Question: I have this function
'''
// add history paths and save data
function AddPath( strTag, strUserName, arrayLatLngPoints, pathColour) {
for (var i = 0; i < arrayLatLngPoints.length; i++)
{
var point = arrayLatLngPoints[i];
var date = new Date( parseInt( point.timestamp));
addMarkers(point.timestamp, point.lat, point.lng, point.timestamp, strUserName, pathColour, date.toString());
date = null;
}
}
'''
as well as adding the markers with addMarkers() i want to store the lat, long and timestamp in an object.
I was thinking the best way to store would be like this
'''
{ strUserName : { timestamp : point.timestamp , LatLng : point.LatLng }, strUserName : { timestamp : point.timestamp , LatLng : point.LatLng } }
'''
or
'''
{ strUserName : { timestamp : point.timestamp , LatLng : { lat : point.lat, lng : point.lng } }, ..
'''
How can i create this object?
Thanks for the replies.
I have tried the following..
'''
// add history paths and save data
function AddPath( strTag, strUserName, arrayLatLngPoints, pathColour) {
for (var i = 0; i < arrayLatLngPoints.length; i++)
{
var point = arrayLatLngPoints[i];
var pos = new google.maps.LatLng(point.lat, point.lng);
var history = {
strUserName : {
timestamp : point.timestamp ,
LatLng : pos
}
};
var date = new Date( parseInt( point.timestamp));
addMarkers(point.timestamp, point.lat, point.lng, point.timestamp, strUserName, pathColour, date.toString());
date = null;
}
console.log(history);
}
'''
see screenshot of console

the username has not worked and im not getting an item for each timestamp, its just overwriting the one entry?
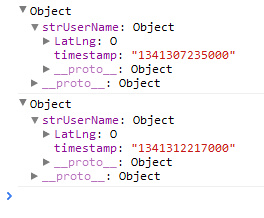
Answer: > How can i create this object?
Pretty much exactly like you did:
'''
var obj = { strUserName : { timestamp : point.timestamp , LatLng : point.LatLng }, strUserName : { timestamp : point.timestamp , LatLng : point.LatLng } };
'''
Or more readably:
'''
var obj = {
strUserName : {
timestamp : point.timestamp ,
LatLng : point.LatLng
},
strUserName : {
timestamp : point.timestamp ,
LatLng : point.LatLng
}
};
'''
That's an <URL> and returns a reference to the outermost of them.
Taking some simpler examples:
'''
// Create a blank object (an object with no properties of its own):
var a = {};
// Create an object with a 'name' property with the value "Fred"
var b = {name: "Fred"};
// Create an object with a 'foo' property, which is *another* freshly-created
// object with a 'name' property with the value "Barney"
var c = {
foo: {
name: "Barney"
}
};
'''
---
Re your updated question:
> the username has not worked and im not getting an item for each timestamp, its just overwriting the one entry?
Of course it is, you're overwriting 'history' on each loop, without storing the earlier copy anywhere. For instance, you can store them in an array:
'''
// add history paths and save data
function AddPath( strTag, strUserName, arrayLatLngPoints, pathColour) {
var historyArray = [];
for (var i = 0; i < arrayLatLngPoints.length; i++)
{
var point = arrayLatLngPoints[i];
var pos = new google.maps.LatLng(point.lat, point.lng);
historyArray[i] = {
strUserName : {
timestamp : point.timestamp ,
LatLng : pos
}
};
var date = new Date( parseInt( point.timestamp));
addMarkers(point.timestamp, point.lat, point.lng, point.timestamp, strUserName, pathColour, date.toString());
date = null;
}
console.log(historyArray);
}
'''